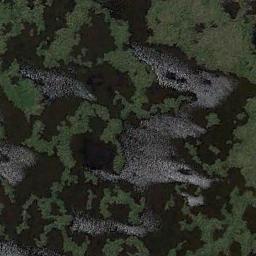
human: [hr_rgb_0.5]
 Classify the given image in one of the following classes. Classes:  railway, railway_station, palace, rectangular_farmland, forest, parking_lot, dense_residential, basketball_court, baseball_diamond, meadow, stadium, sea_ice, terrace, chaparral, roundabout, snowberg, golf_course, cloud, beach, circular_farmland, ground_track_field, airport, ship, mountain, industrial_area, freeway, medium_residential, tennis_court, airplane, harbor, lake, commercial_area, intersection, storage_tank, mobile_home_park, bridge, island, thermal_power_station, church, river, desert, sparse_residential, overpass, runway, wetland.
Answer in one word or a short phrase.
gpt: wetland